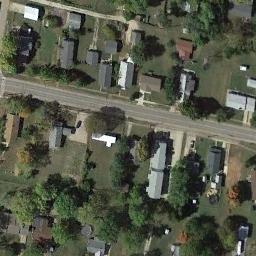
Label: medium_residential